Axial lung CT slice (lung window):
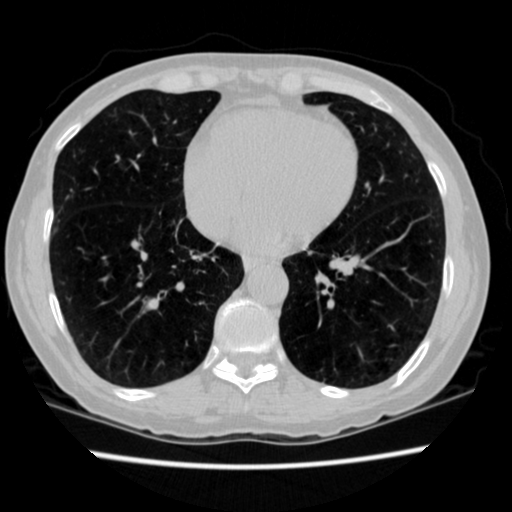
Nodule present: no